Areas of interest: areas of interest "Airport"
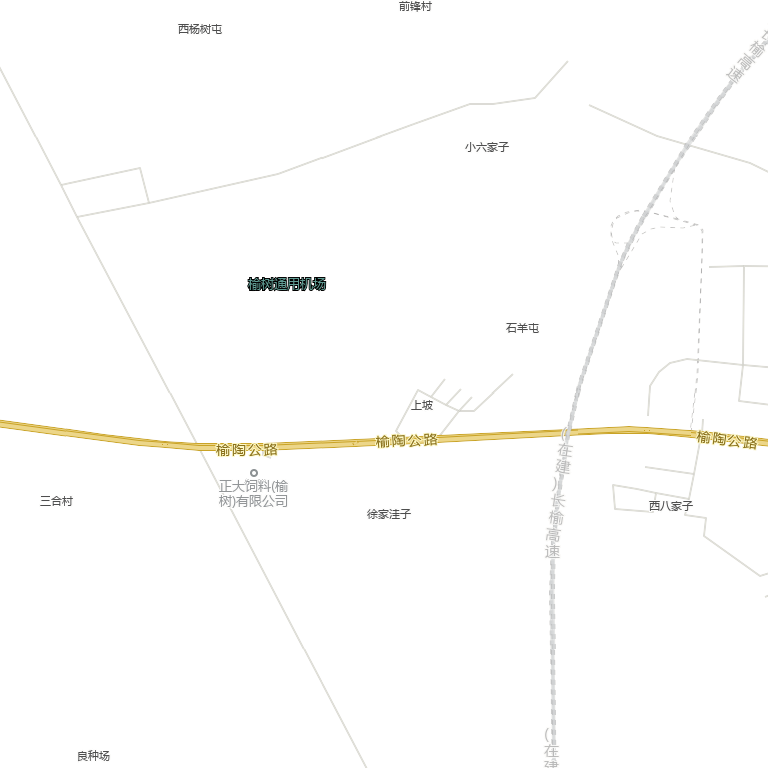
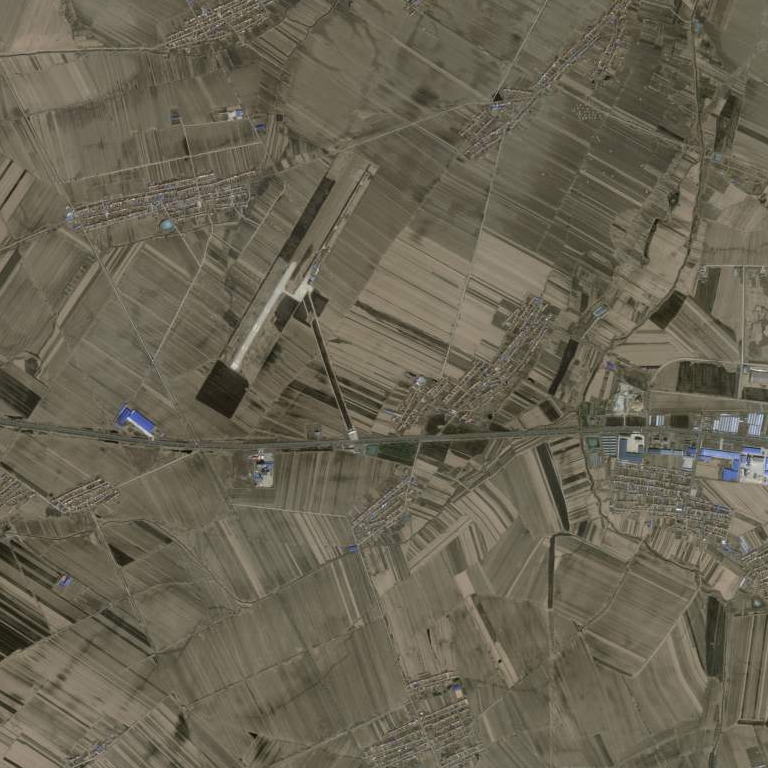